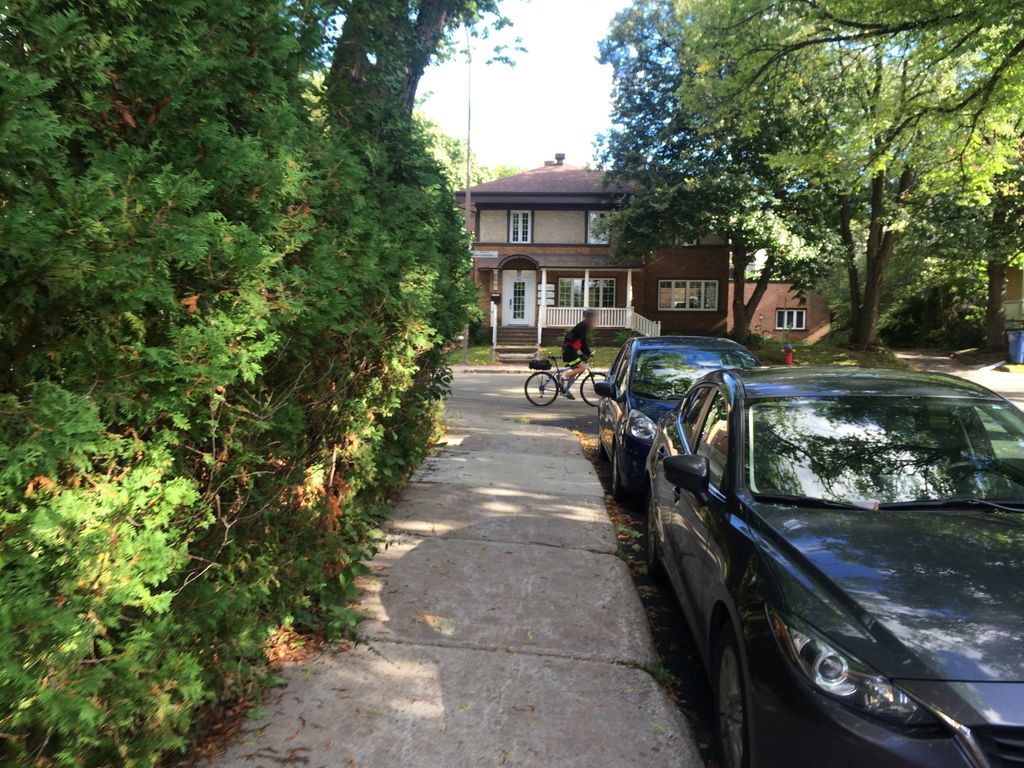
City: quebec_city